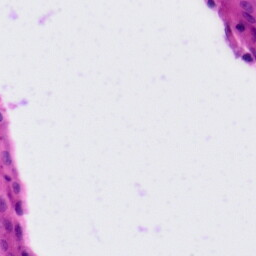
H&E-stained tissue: Tonsil